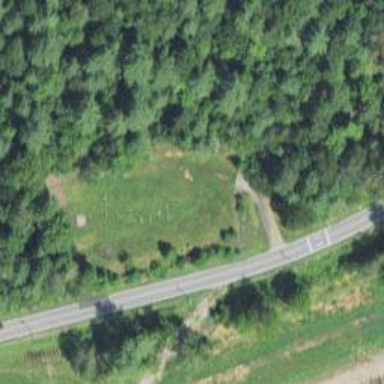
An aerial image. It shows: Cemetery.